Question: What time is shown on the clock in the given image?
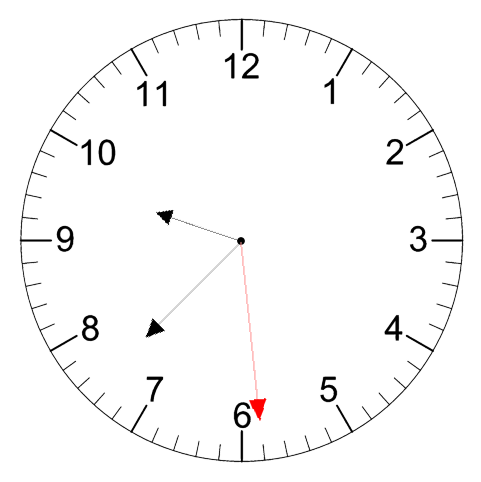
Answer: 09:37:29